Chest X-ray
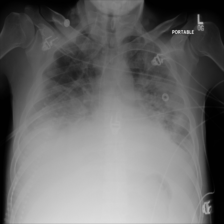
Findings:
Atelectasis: negative
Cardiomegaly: negative
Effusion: negative
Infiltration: negative
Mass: negative
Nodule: negative
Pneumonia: negative
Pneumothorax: negative
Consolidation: negative
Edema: negative
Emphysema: negative
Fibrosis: negative
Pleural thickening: negative
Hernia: negative